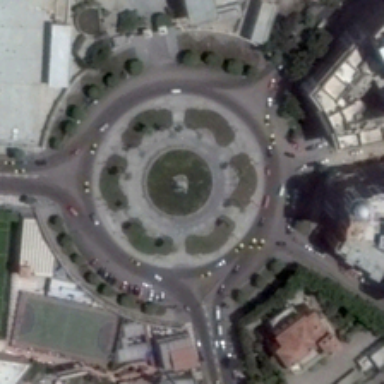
A white building is located in the middle of the road .